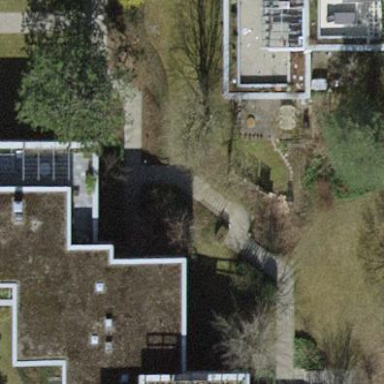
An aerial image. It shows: Flat-roofed apartment building.